Question: I can see the Assistant Editor, but using println() doesn't print anything to the console, even 'println("hello world")' doesn't print anything!
here is a sample code (am not concerned with memory leaks)
'''
class Person {
let name: String
init(name: String) {
self.name = name
println("\(name) is being initialized")
}
deinit {
println("\(name) is being deinitialized")
}
}
var reference1: Person?
var reference2: Person?
var reference3: Person?
reference1 = Person(name: "John Appleseed")
reference2 = reference1
reference3 = reference1
reference1 = nil
reference2 = nil
reference3 = nil
'''
here is a snapshot

is it just an Xcode 6 beta 2 problem ?
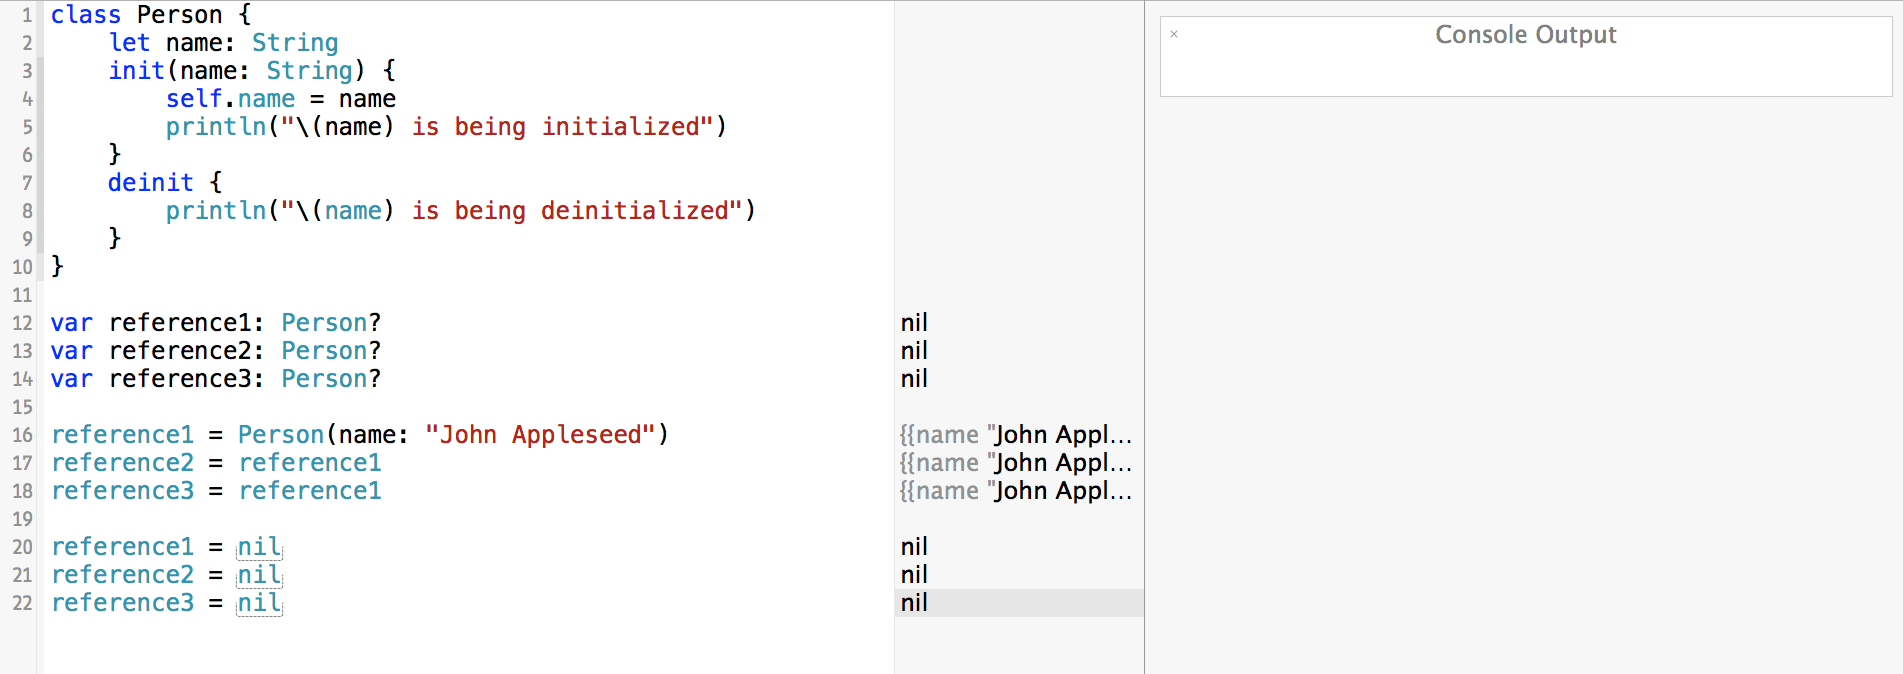
Answer: This happens because Xcode 6 is in beta. Various things within the playground fail intermittently, there is nothing wrong with your code.